Question: I am trying to align all items to centre in Xcode as you can see here
I have tried to do this using constraints but these do not seem to make any difference after updating frames.
All I am trying to achieve is for everything shown to be centred across all devices.
Thanks.
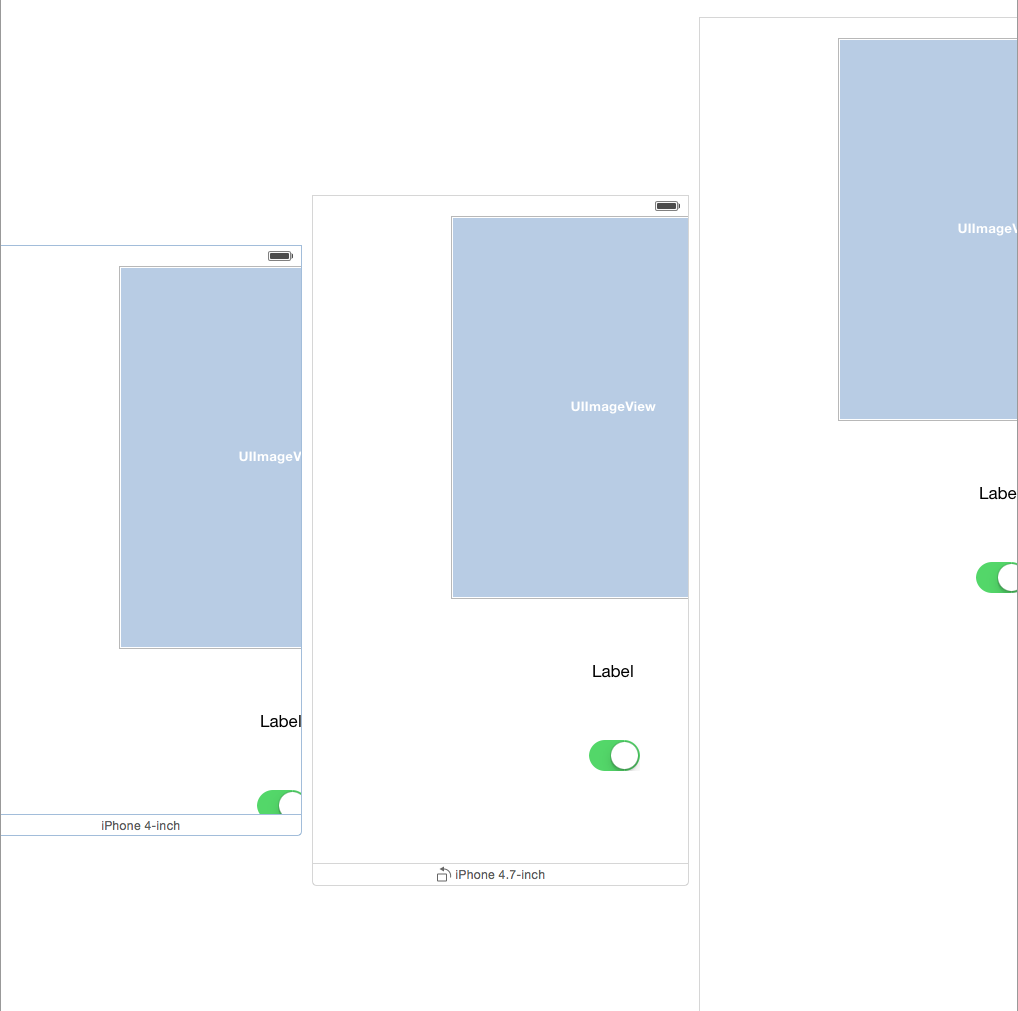
Answer: You can simply pin them using the 'horizontal center in container' constraint in Storyboard.
Select all your views and assign it here:
<URL>